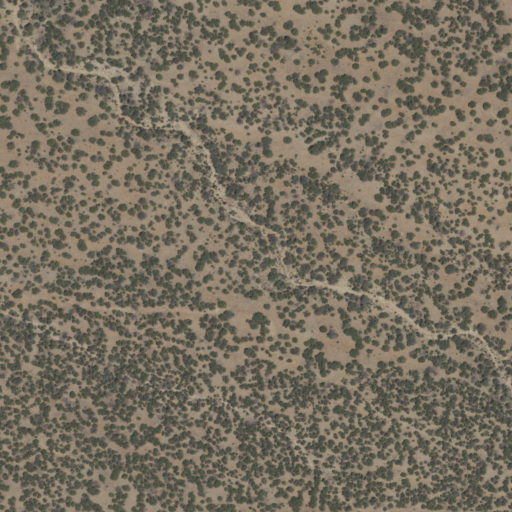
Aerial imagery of valley in New Mexico named Dark Canyon containing evergreen forest and shrub